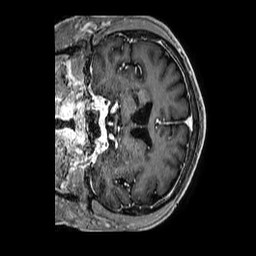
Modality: T1w
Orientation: coronal
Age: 54
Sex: male
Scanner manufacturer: philips
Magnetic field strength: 3 T
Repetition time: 0.00674 s
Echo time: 0.00308 s